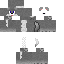
A female skeleton skin with dark skin, wearing white bald dressed in a black robe top and black pants, featuring a closed mouth.